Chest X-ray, PA view. Patient: 46 years old, sex M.
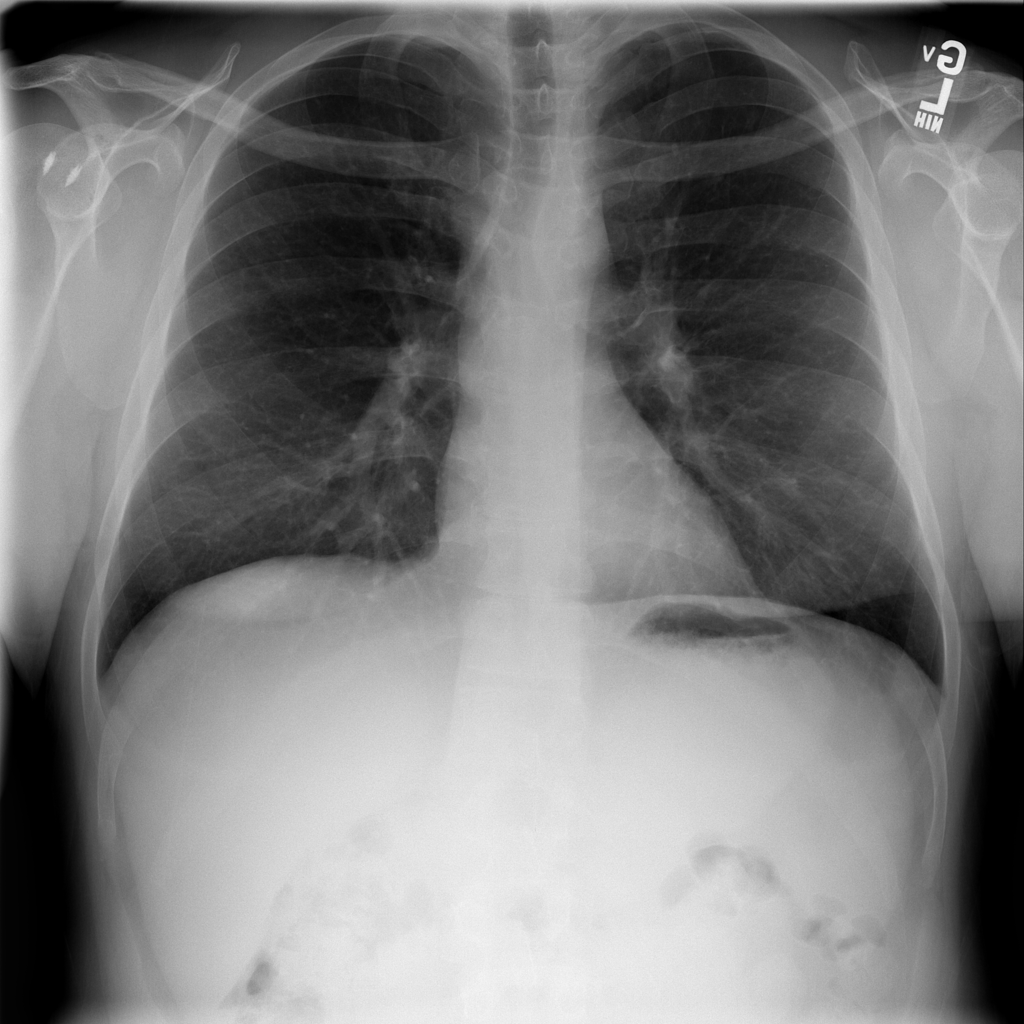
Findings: No Finding